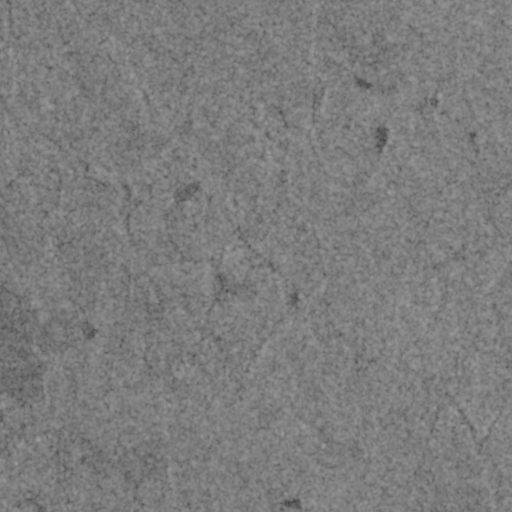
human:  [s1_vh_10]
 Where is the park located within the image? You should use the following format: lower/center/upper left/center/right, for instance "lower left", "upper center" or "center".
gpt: The park is located in the center of the image.
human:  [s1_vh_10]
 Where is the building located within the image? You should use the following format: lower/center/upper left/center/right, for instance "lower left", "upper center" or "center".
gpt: The building is located in the lower left of the image.
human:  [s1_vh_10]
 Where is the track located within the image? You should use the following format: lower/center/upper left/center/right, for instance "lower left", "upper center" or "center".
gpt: There is no track in the image.

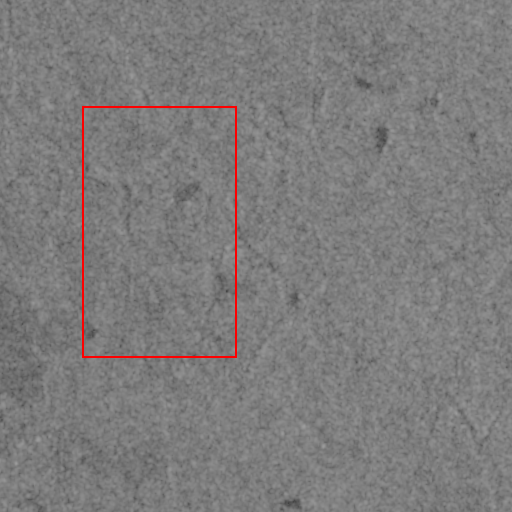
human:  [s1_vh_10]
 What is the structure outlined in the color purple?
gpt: There is no purple outline.
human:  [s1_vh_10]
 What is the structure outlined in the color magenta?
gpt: There is no structure outlined in magenta.